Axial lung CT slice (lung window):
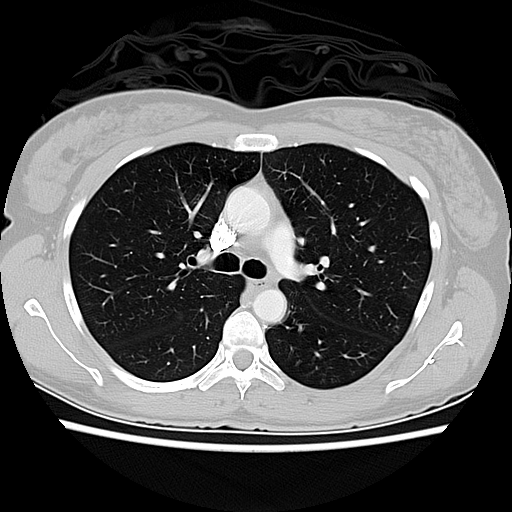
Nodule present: no